Interaction volume radius: 5 \u00c5
Interaction volume height: 50 \u00c5
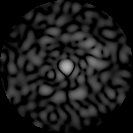
Disorder parameter: 0.8234